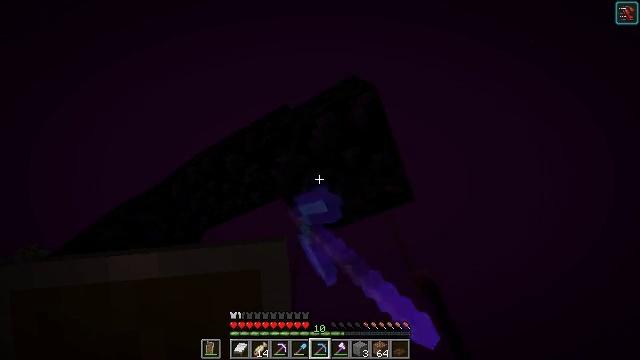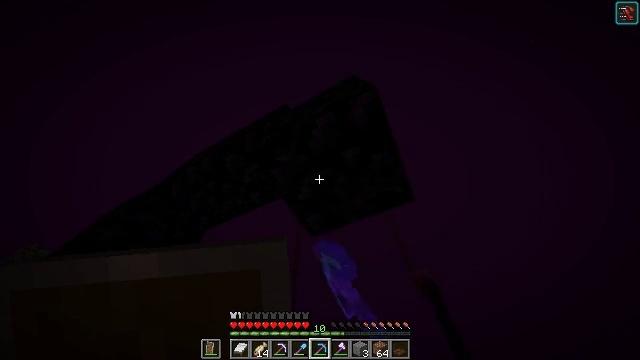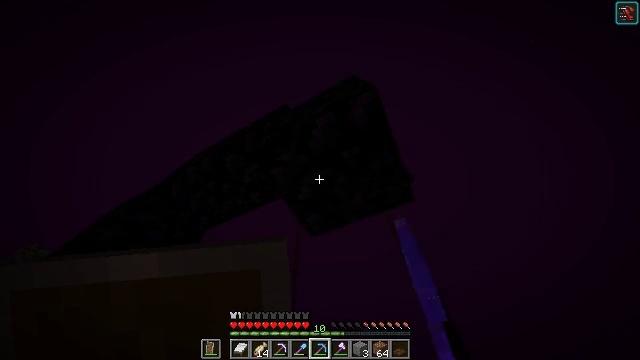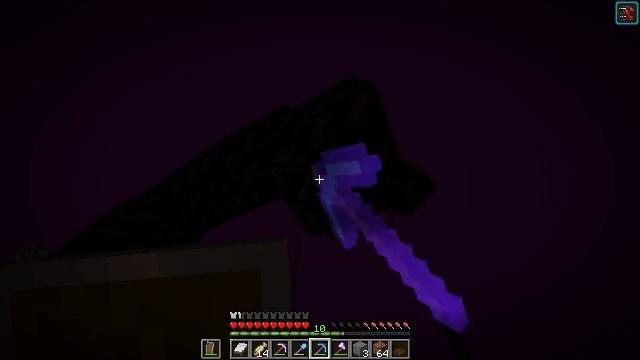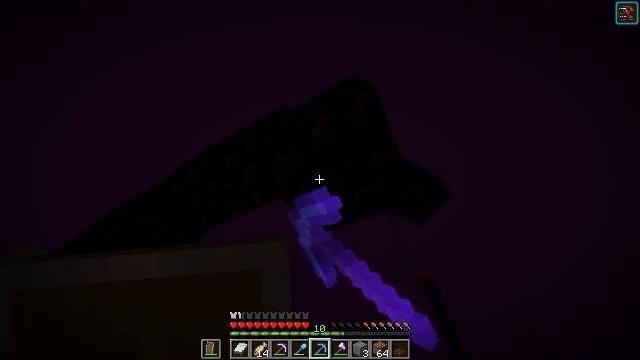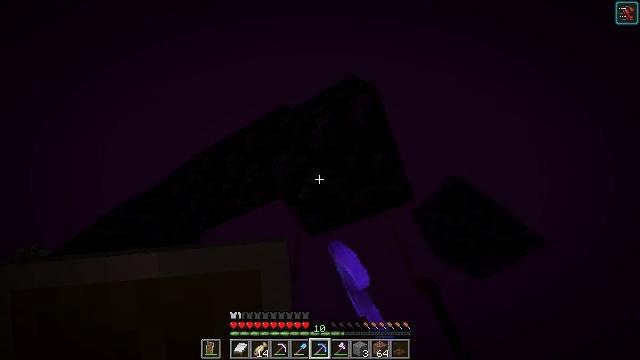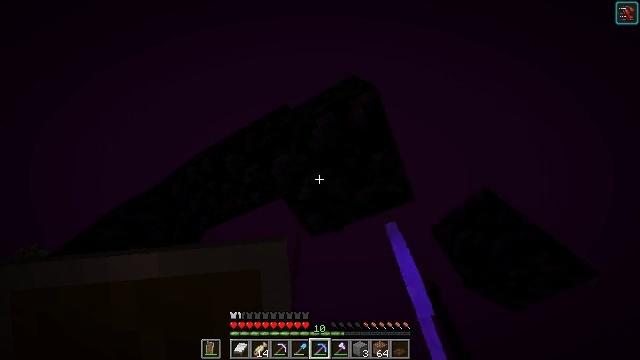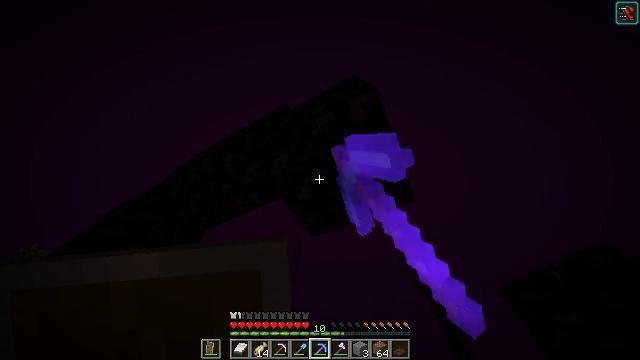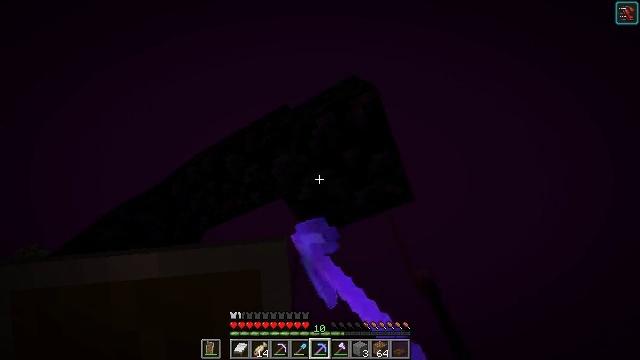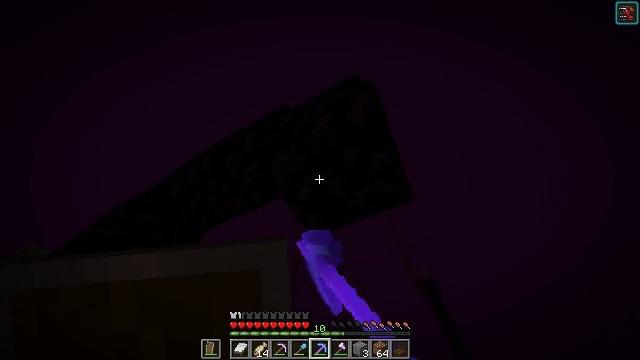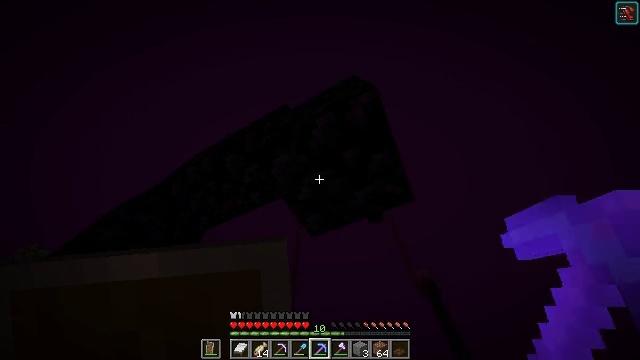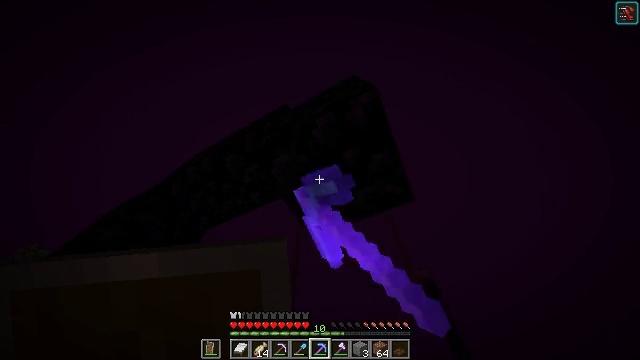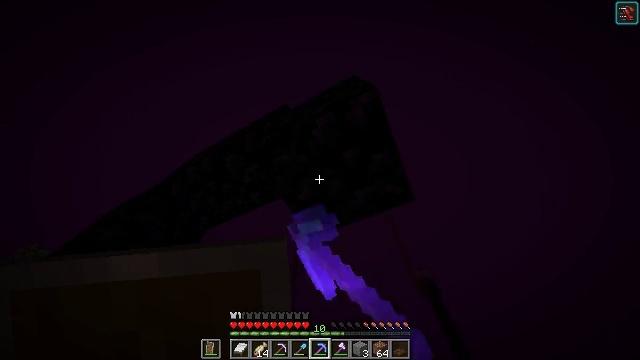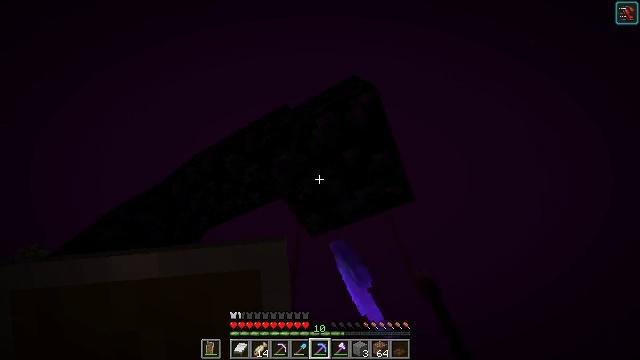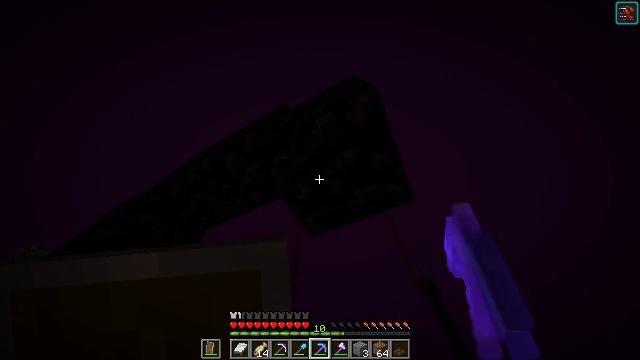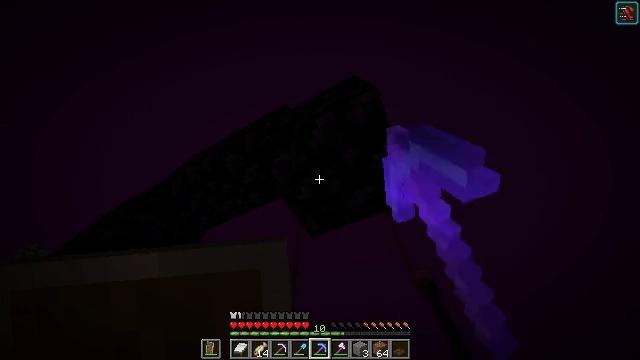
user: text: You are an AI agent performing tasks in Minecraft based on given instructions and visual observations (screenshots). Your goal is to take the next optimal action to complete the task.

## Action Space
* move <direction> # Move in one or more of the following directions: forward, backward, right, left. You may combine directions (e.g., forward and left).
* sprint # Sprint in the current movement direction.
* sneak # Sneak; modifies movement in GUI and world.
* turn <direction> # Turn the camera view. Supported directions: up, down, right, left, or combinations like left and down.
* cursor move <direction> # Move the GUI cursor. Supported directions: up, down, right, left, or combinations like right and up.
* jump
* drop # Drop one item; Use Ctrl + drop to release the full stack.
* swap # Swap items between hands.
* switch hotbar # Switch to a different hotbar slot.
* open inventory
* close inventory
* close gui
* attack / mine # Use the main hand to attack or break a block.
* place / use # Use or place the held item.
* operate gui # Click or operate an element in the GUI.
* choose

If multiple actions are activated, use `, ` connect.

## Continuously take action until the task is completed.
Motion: motion action
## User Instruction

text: Harvest obsidian for portal building.
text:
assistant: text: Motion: attack / mine
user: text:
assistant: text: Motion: attack / mine
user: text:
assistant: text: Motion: attack / mine
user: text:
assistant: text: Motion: attack / mine
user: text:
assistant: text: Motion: attack / mine
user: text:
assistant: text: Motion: attack / mine
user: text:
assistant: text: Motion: attack / mine
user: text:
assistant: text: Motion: attack / mine
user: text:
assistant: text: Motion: attack / mine
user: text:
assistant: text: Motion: attack / mine
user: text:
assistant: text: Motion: attack / mine
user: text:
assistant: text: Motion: attack / mine
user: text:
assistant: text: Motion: attack / mine
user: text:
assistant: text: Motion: attack / mine
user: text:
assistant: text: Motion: attack / mine
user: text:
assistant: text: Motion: attack / mine
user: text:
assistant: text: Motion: attack / mine
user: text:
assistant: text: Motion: attack / mine
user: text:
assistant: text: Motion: attack / mine
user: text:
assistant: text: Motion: attack / mine
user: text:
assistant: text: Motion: attack / mine
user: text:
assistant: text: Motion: attack / mine
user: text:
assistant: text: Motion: attack / mine
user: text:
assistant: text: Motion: attack / mine
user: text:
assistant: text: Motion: attack / mine
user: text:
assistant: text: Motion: attack / mine
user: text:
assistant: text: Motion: attack / mine
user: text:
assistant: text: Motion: attack / mine
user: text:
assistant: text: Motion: attack / mine
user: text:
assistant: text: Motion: attack / mine